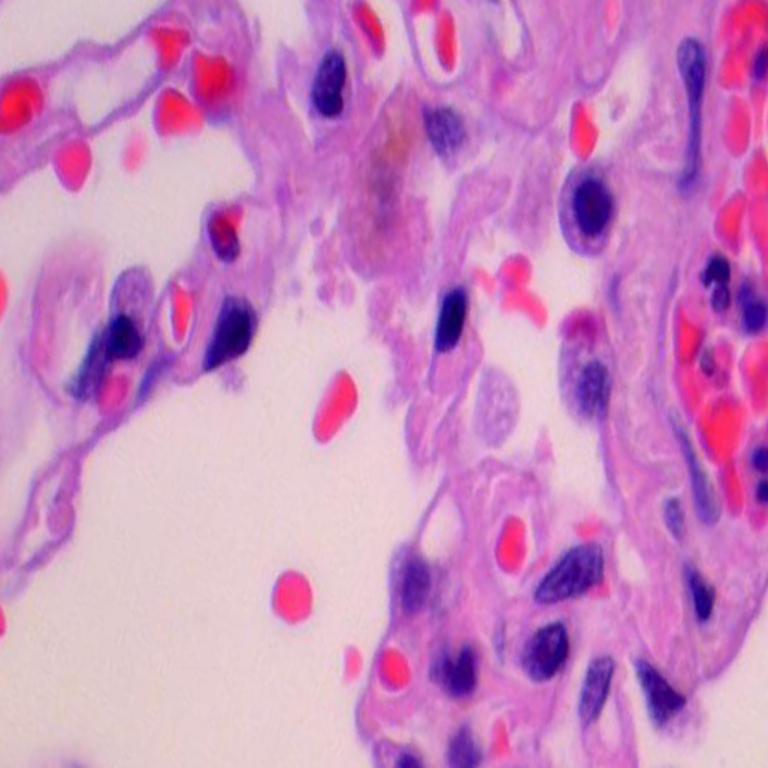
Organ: lung
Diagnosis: benign